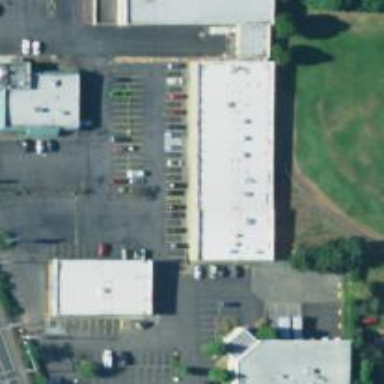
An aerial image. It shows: Veterinary facility.